Interaction volume radius: 5 \u00c5
Interaction volume height: 15 \u00c5
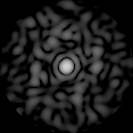
Disorder parameter: 0.8593